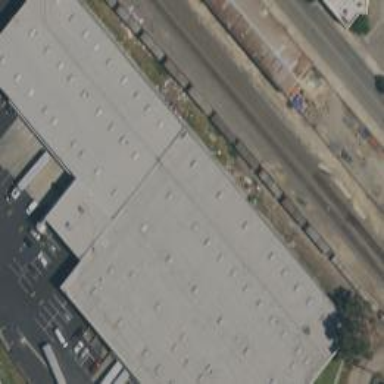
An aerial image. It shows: Warehouse.